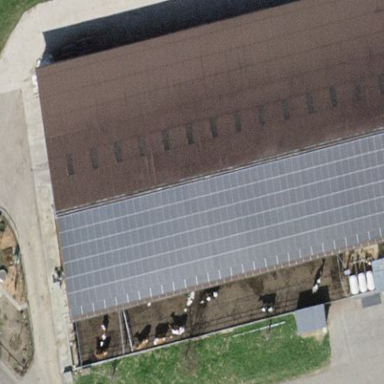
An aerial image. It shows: Solar power generator with photovoltaic panels.